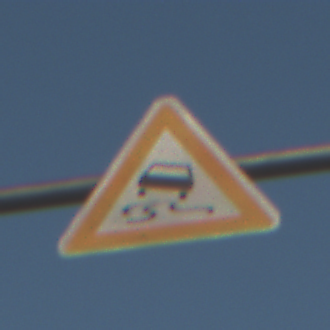
Verkehrszeichen: SchleuderOderRutschgefahr
Umgebung: Outdoor, Special
Tageszeit: SunriseSunset
Wetter: Clear
Licht: Natural
Jahreszeit: NotSpecified
Kontrast: MediumContrast